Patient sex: M
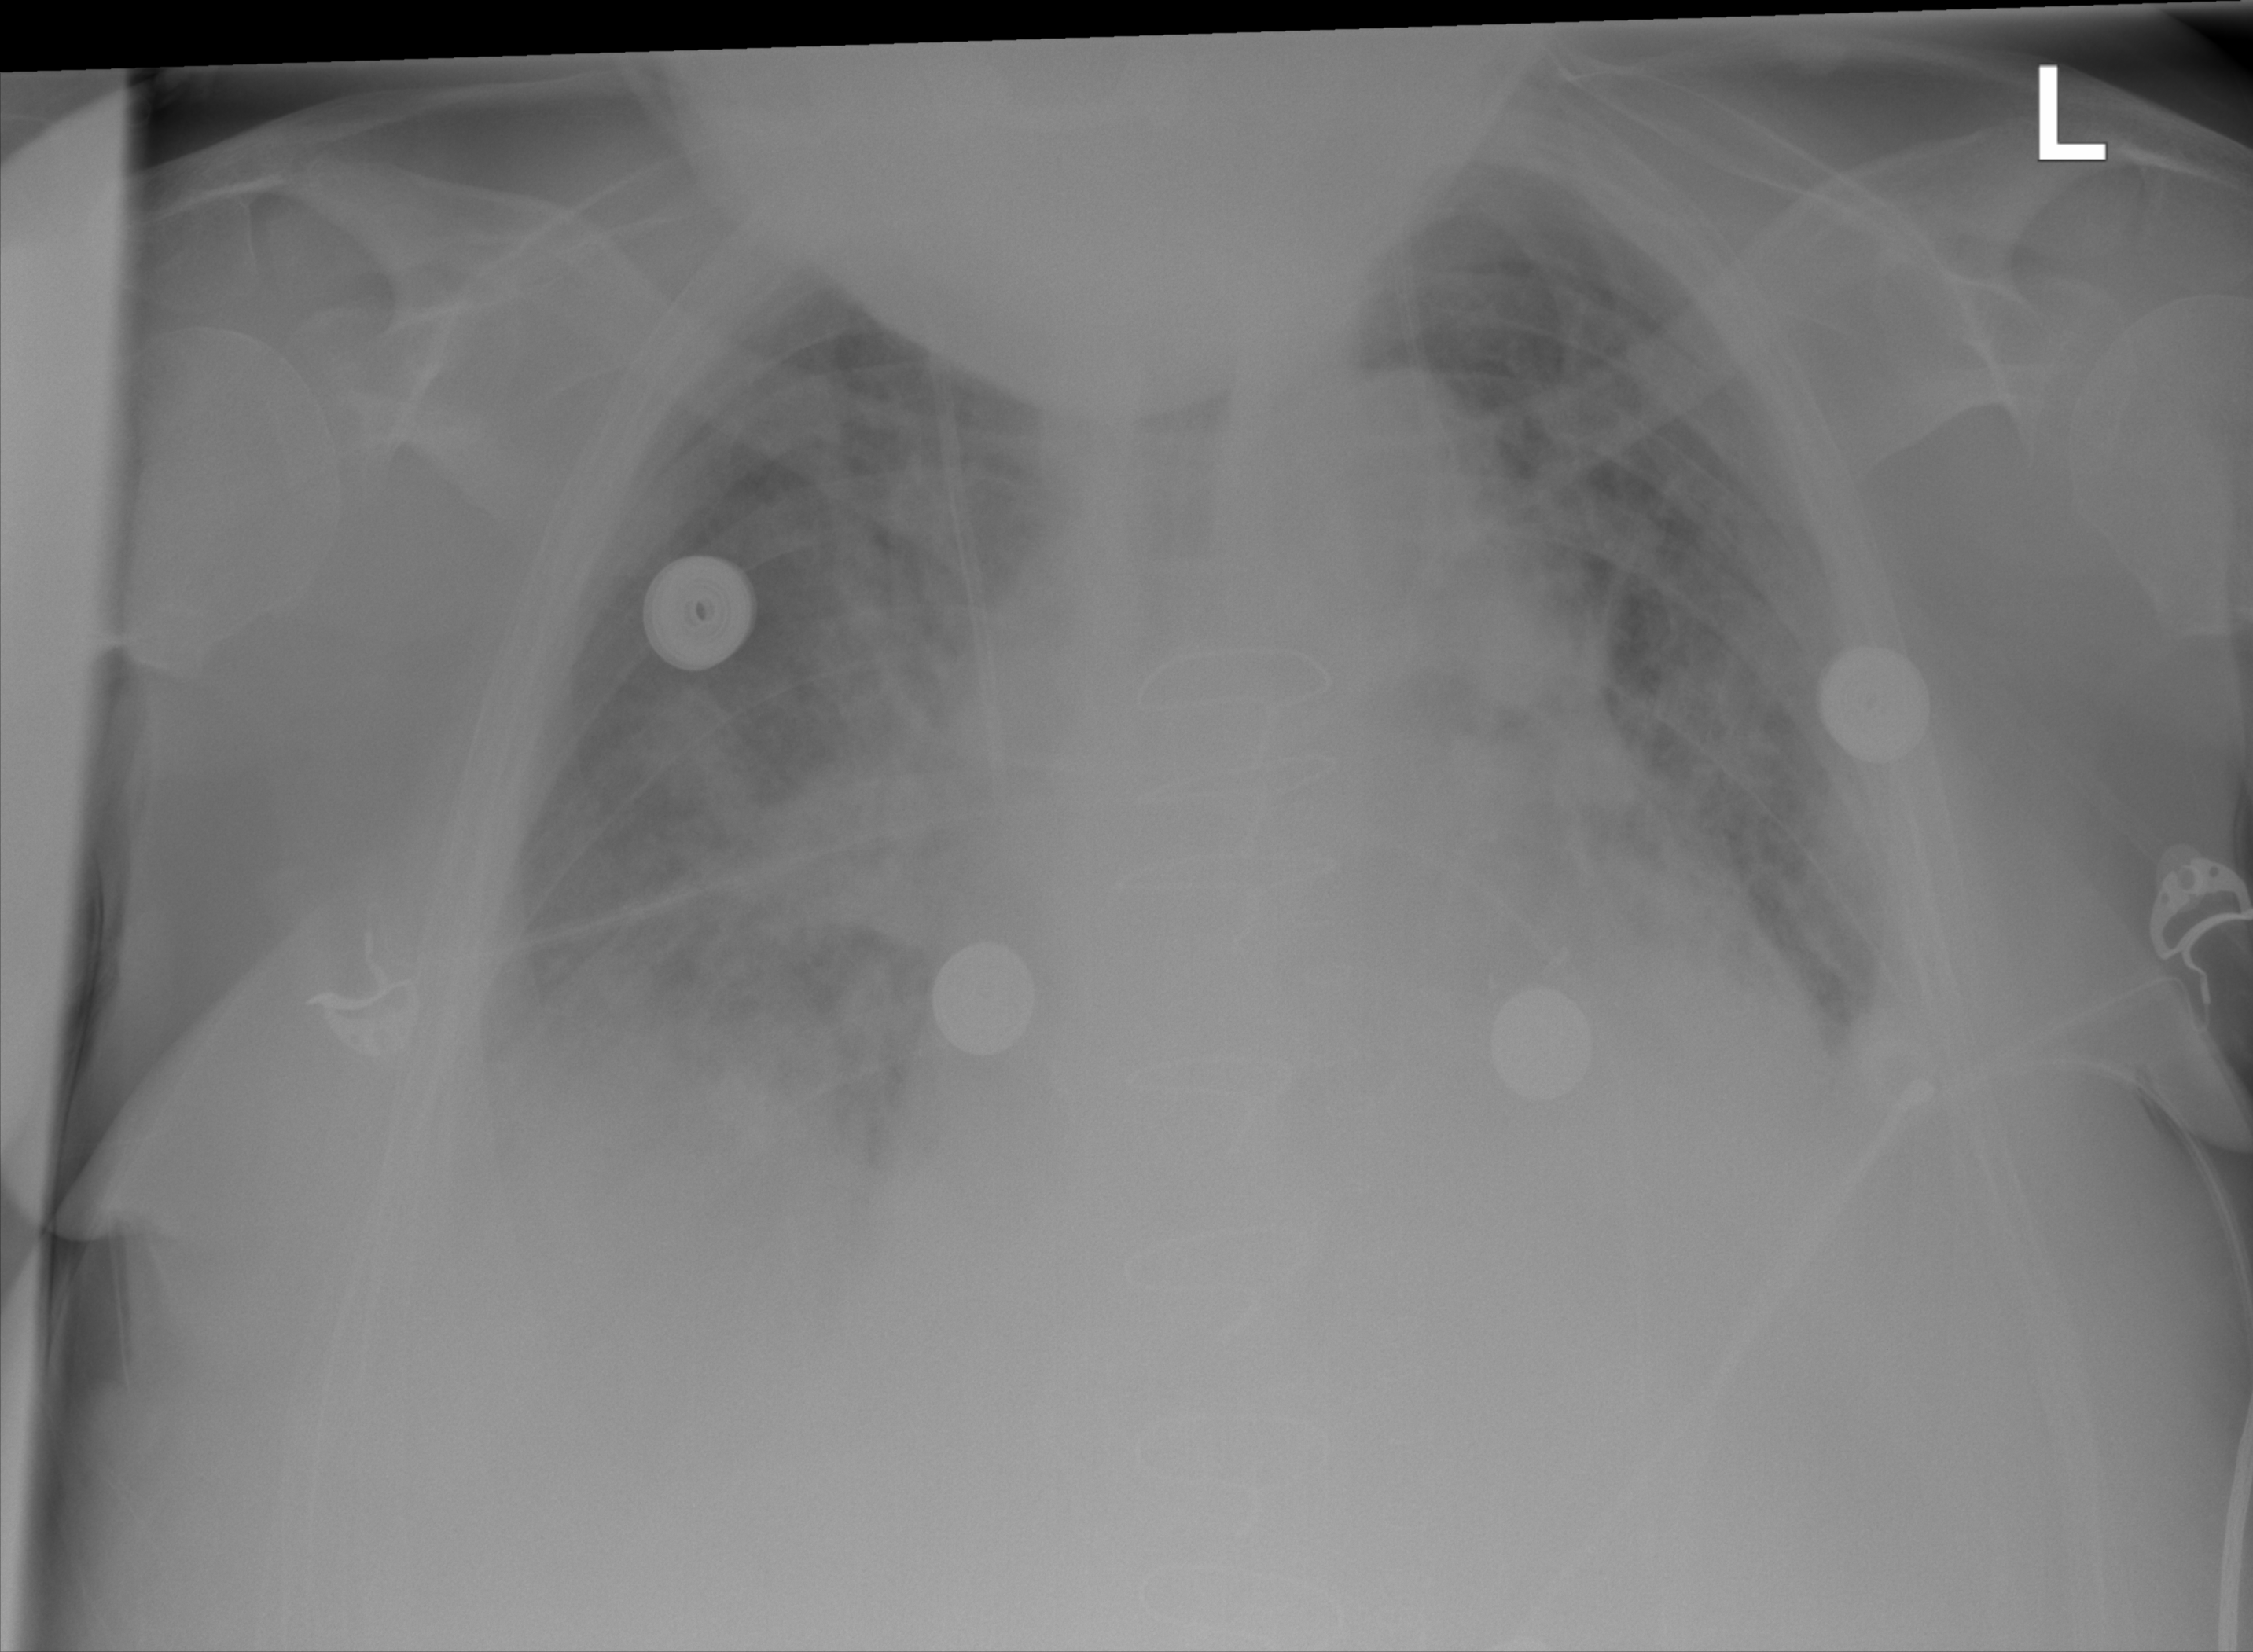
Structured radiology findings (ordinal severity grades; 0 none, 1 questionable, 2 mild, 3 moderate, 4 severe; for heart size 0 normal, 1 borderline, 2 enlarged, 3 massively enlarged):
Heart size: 2
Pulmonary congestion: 2
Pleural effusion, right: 2
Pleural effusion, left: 2
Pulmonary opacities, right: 3
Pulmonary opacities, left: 2
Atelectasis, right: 2
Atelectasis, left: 2